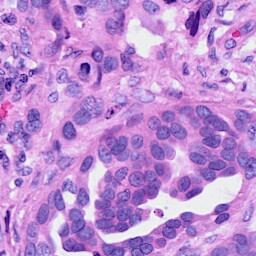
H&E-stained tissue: Ovarian